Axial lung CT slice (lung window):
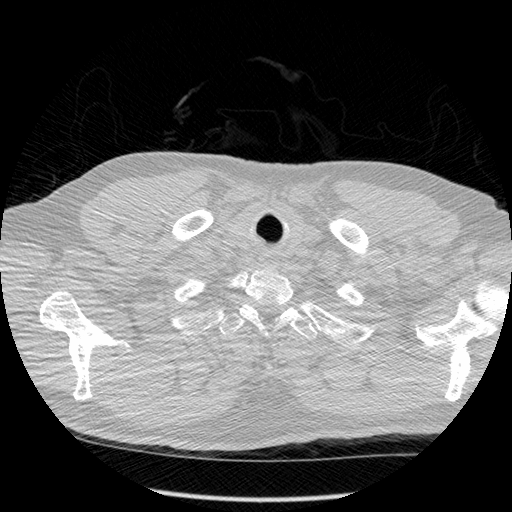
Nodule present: no